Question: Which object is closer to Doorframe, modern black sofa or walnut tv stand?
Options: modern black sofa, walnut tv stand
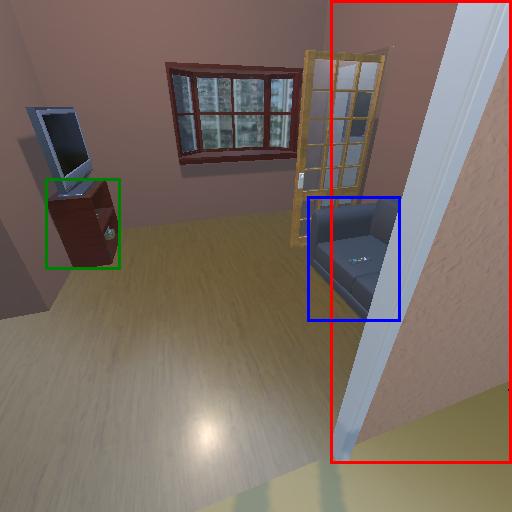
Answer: modern black sofa